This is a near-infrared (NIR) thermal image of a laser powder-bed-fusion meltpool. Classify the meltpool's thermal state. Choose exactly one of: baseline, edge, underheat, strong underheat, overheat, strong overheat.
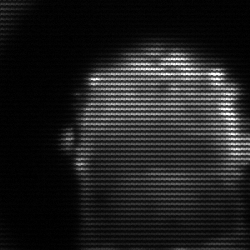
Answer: baseline